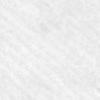
Label: no_change